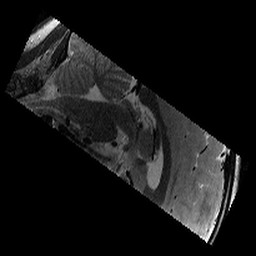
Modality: T2w
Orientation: sagittal
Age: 9
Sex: male
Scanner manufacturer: siemens
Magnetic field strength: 3 T
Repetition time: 9.23 s
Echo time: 0.067 s